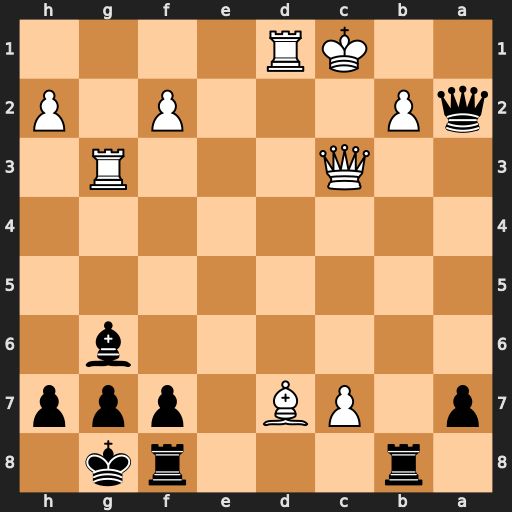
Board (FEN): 1r3rk1/p1PB1ppp/6b1/8/8/2Q3R1/qP3P1P/2KR4
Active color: b
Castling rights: -
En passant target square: -
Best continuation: Qb1+ Kd2 Rxb2+ Qxb2 Qxb2+